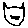
Label: cat